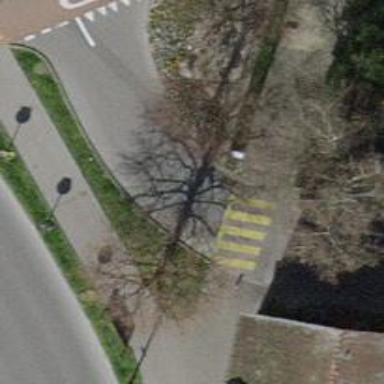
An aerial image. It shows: Marked zebra crossing on the road.